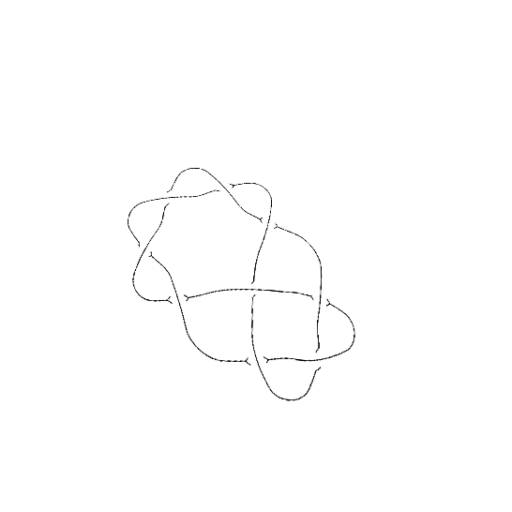
Crossing number: 9